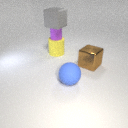
large gray rubber cube above large yellow rubber cylinder